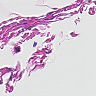
Metastatic tissue present: no